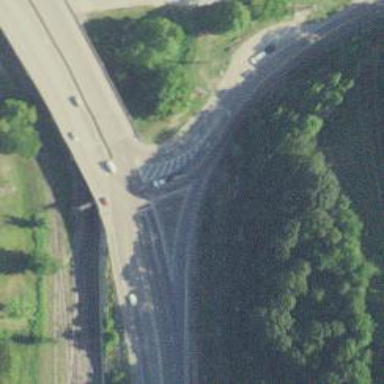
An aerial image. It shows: Primary link highway.